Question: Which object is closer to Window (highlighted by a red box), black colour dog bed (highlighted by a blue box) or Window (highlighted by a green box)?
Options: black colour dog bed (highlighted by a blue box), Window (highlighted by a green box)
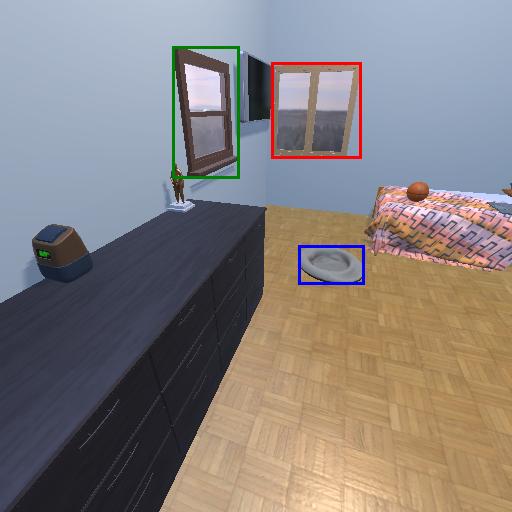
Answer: black colour dog bed (highlighted by a blue box)